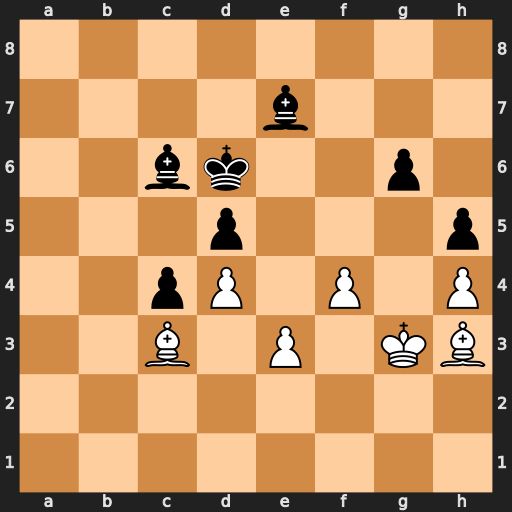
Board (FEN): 8/4b3/2bk2p1/3p3p/2pP1P1P/2B1P1KB/8/8
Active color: w
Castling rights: -
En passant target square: -
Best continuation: Bb4+ Kc7 Bxe7